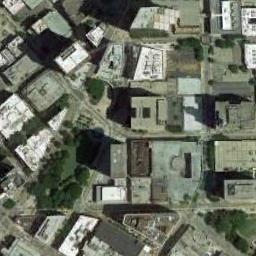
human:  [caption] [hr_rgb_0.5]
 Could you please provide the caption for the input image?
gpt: The commercial area is consist of many buildings .

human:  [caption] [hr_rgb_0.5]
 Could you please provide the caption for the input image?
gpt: There are many dense tall buildings and several roads and many trees in a business district .

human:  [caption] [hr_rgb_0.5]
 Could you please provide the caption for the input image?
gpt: The buildings are of different sizes and colors .

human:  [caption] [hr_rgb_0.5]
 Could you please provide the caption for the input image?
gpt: A commercial area has lots of buildings arranged neatly and some roads go through the commercial area and a small park is also in the commercial area .

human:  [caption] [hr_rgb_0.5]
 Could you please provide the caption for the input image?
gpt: There are some buildings distributed irregularly on a commercial area .